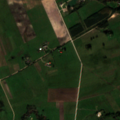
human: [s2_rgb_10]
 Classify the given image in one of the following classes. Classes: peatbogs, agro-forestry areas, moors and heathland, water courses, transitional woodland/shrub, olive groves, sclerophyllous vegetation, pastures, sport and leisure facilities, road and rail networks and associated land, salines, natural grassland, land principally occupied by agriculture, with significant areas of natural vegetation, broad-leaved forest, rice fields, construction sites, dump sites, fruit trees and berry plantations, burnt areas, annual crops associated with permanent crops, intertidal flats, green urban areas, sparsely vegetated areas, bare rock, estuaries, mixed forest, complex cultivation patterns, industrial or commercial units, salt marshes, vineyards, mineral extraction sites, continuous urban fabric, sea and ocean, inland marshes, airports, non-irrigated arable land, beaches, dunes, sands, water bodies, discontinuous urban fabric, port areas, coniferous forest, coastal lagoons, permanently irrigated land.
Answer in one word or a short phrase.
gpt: non-irrigated arable land, pastures, complex cultivation patterns, coniferous forest